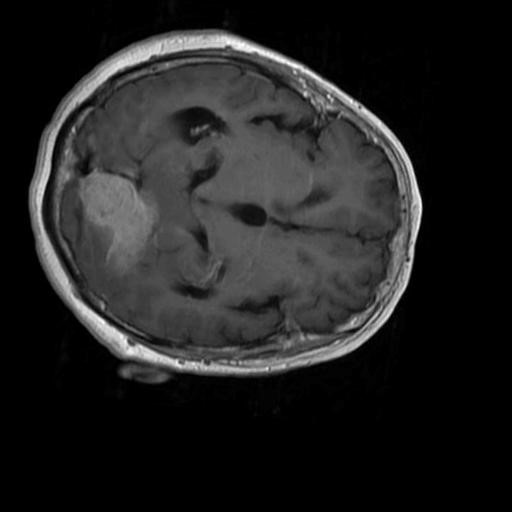
Label: brain_menin